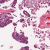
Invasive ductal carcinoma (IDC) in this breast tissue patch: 0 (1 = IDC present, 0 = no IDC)